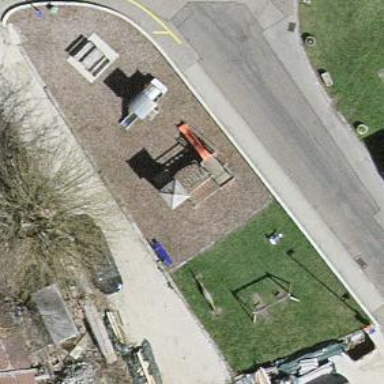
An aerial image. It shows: Playground area for leisure land.